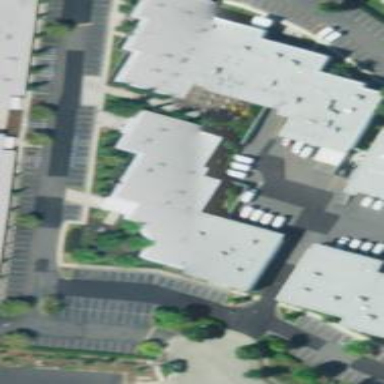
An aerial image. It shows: Office building.